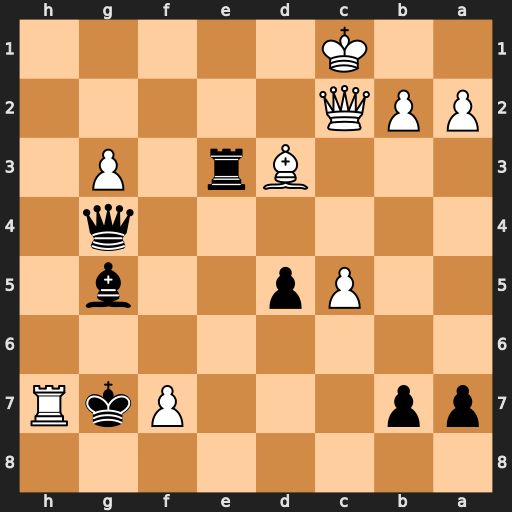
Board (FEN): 8/pp3PkR/8/2Pp2b1/6q1/3Br1P1/PPQ5/2K5
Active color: b
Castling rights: -
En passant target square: -
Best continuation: Kf8 Rh8+ Kxf7